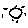
Label: sun